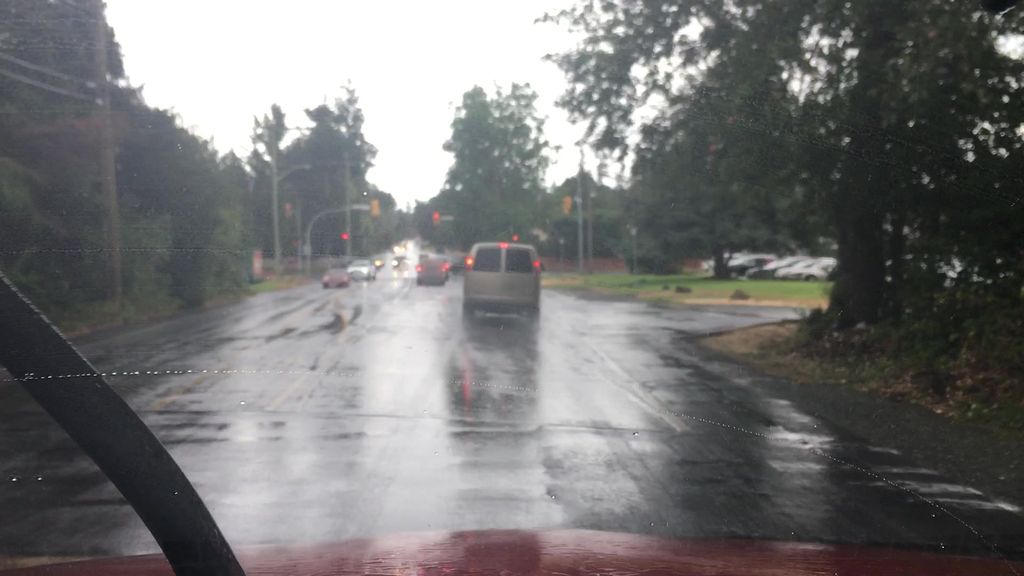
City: victoria